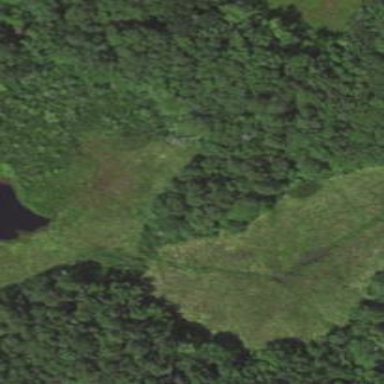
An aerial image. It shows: Beautiful wet meadow natural wetland.